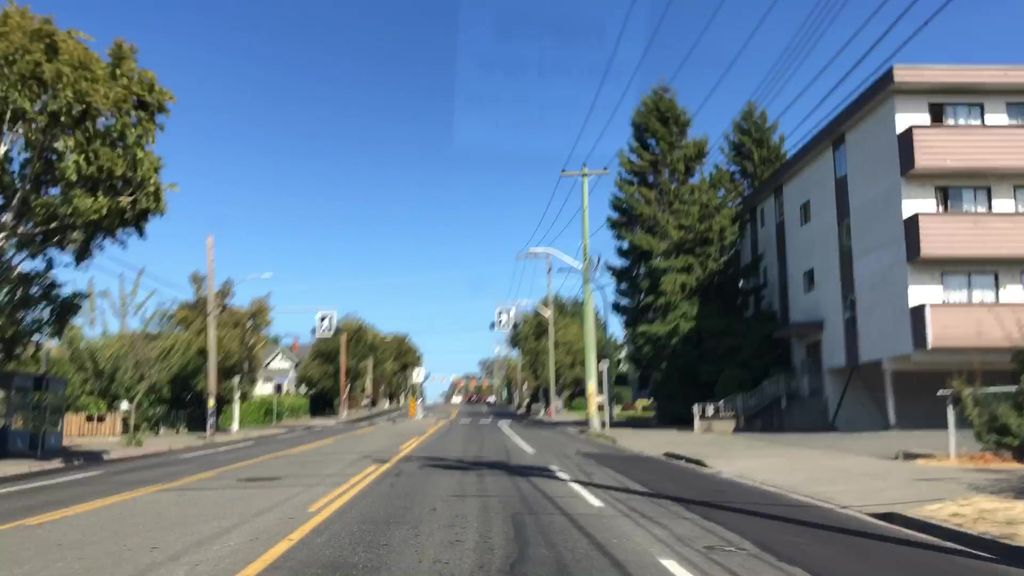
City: victoria